Field crop: tomato
Growth stage: 1
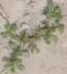
Species: portulaca